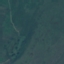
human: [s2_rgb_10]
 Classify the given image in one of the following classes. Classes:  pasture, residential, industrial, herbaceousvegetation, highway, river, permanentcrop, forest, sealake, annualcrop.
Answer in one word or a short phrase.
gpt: Pasture